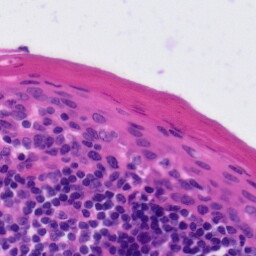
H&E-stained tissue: Tonsil